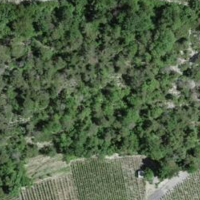
EUNIS habitat code: 43
Species observed at this site:
Corvus corone
Emberiza citrinella
Sylvia borin
Emberiza cirlus
Dendrocopos major
Turdus viscivorus
Buteo buteo
Sylvia atricapilla
Phylloscopus collybita
Pernis apivorus
Luscinia megarhynchos
Erithacus rubecula
Cuculus canorus
Pica pica
Phoenicurus ochruros
Phoenicurus phoenicurus
Garrulus glandarius
Falco tinnunculus
Picus viridis
Corvus corax
Periparus ater
Cyanistes caeruleus
Lophophanes cristatus
Sturnus vulgaris
Troglodytes troglodytes
Chloris chloris
Fringilla coelebs
Passer domesticus
Lanius collurio
Passer montanus
Columba palumbus
Turdus merula
Carduelis carduelis
Tachymarptis melba
Emberiza cia
Parus major
Hirundo rustica
Upupa epops
Milvus milvus
Milvus migrans
Motacilla alba
Aquila chrysaetos
Accipiter nisus